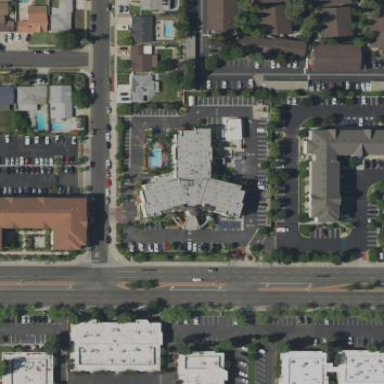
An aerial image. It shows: Hotel building.